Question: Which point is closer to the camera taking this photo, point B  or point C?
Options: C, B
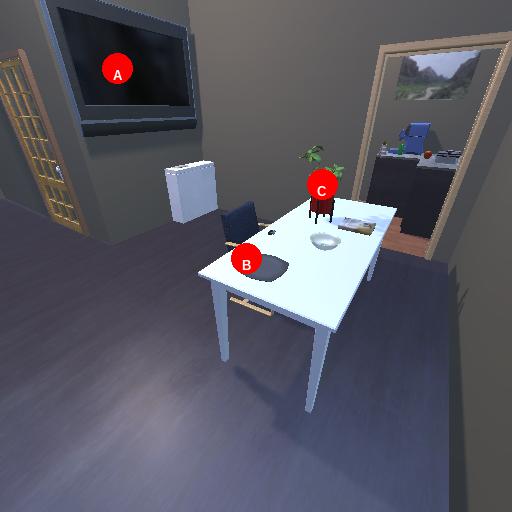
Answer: C